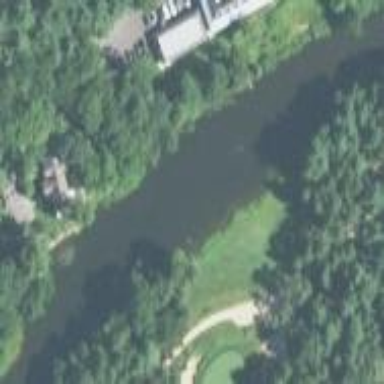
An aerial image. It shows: Water hazard on golf course.